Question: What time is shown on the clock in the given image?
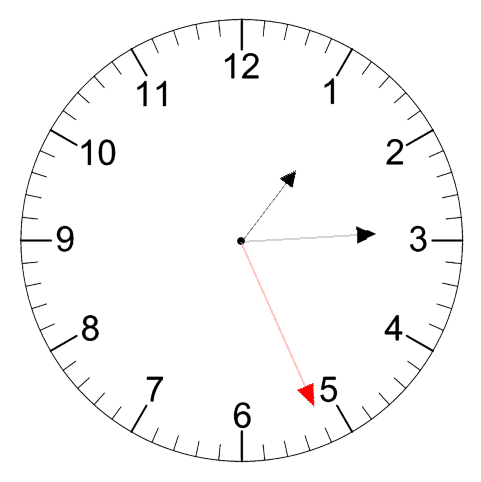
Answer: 01:14:26